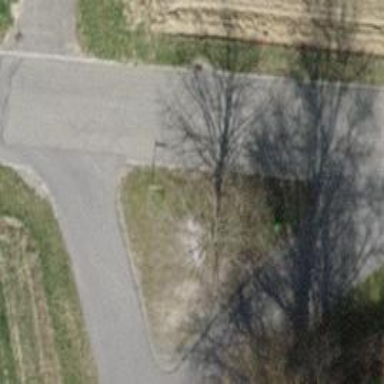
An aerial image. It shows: Brown bench in the vicinity.